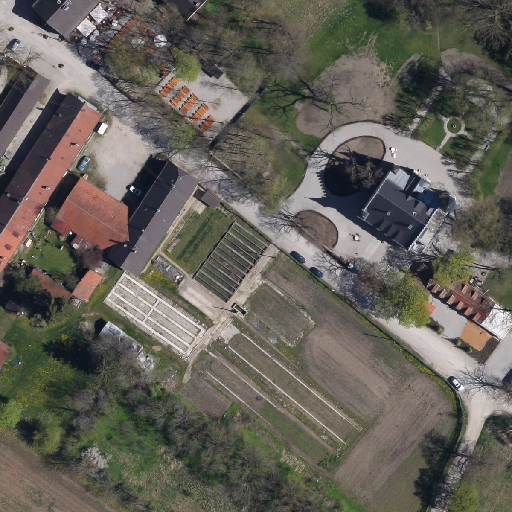
Referring expression: sidewalk along with tree